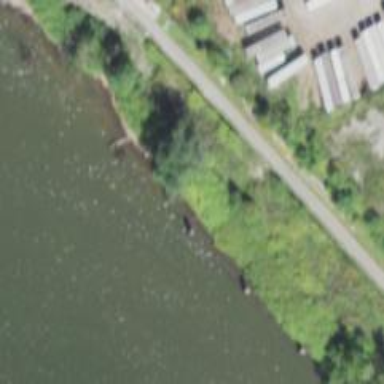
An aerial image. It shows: Commercial mooring area created for boats.